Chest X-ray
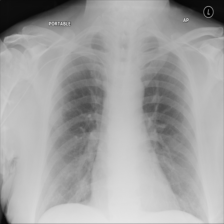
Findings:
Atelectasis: negative
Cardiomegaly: negative
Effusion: negative
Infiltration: negative
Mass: negative
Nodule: positive
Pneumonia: negative
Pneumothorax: negative
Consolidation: negative
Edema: negative
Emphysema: negative
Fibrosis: negative
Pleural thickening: negative
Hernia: negative